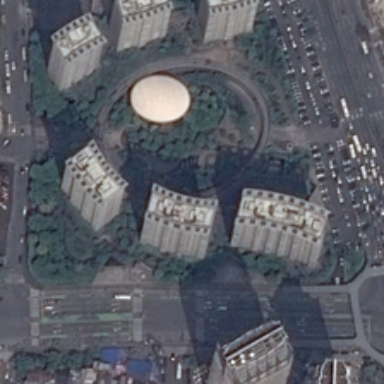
Many buildings and some green trees are in a commercial area .